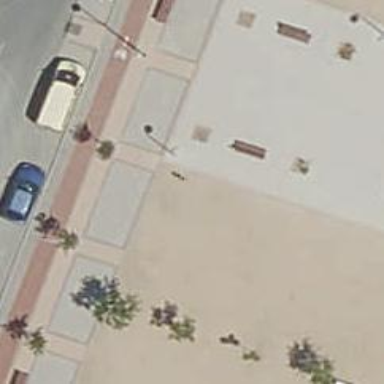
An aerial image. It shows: Bench.